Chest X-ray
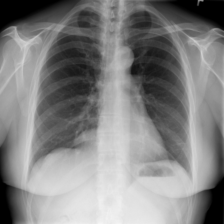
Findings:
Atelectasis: negative
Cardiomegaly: negative
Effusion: negative
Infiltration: negative
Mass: negative
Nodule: negative
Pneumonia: negative
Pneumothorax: positive
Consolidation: negative
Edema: negative
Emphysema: negative
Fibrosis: negative
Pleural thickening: negative
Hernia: negative